Chest X-ray:
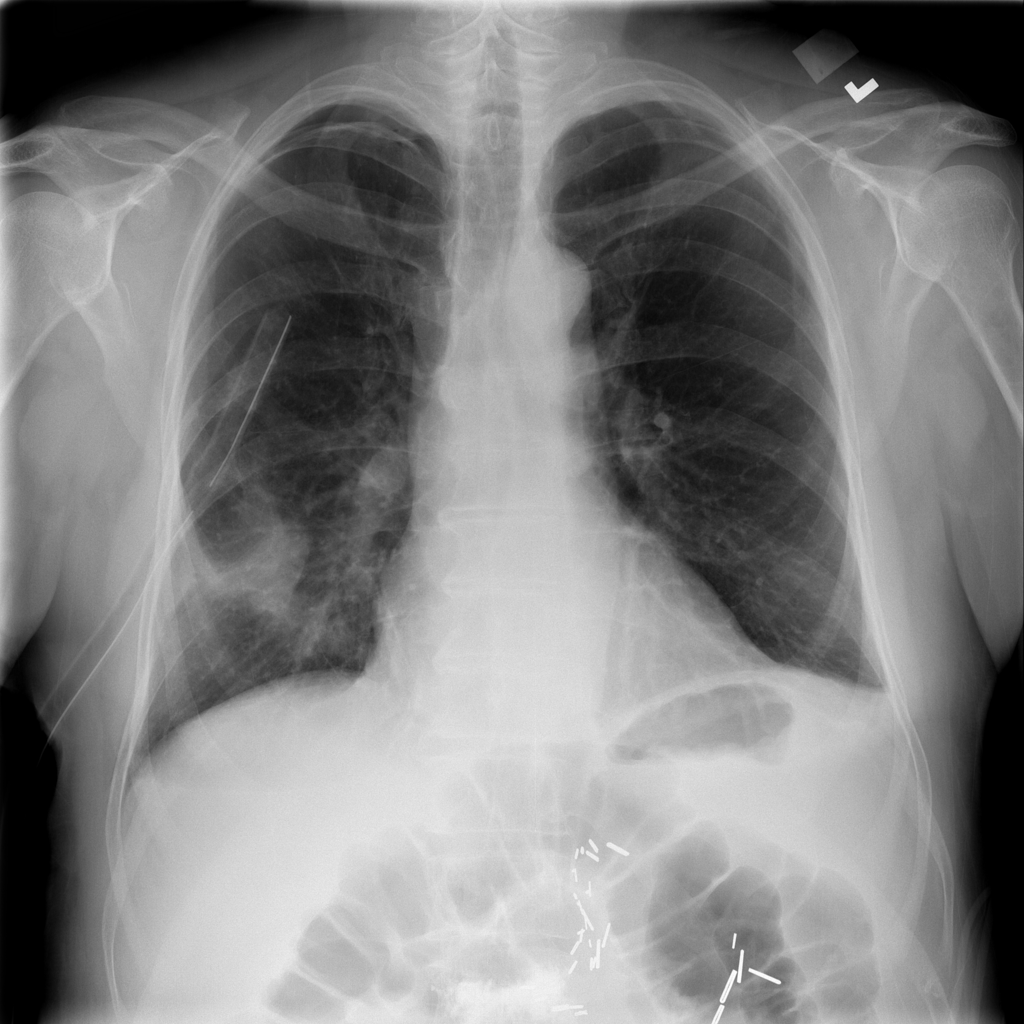
Findings: Pneumothorax, Consolidation
No abnormal finding: no